Interaction volume radius: 10 \u00c5
Interaction volume height: 20 \u00c5
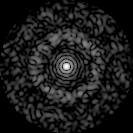
Disorder parameter: 0.8451